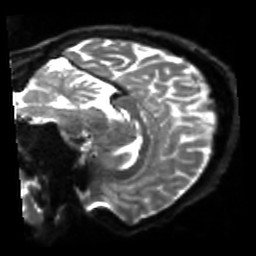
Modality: sbref
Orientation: sagittal
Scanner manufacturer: siemens
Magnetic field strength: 3 T
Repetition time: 4 s
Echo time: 0.0594 s